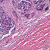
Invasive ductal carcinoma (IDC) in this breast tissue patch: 0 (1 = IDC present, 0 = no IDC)